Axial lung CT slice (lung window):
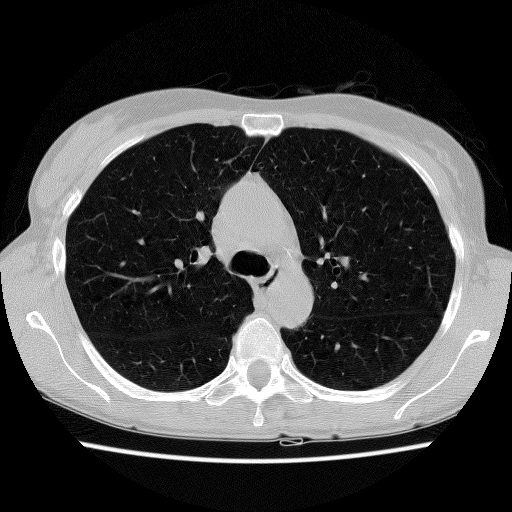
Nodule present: no